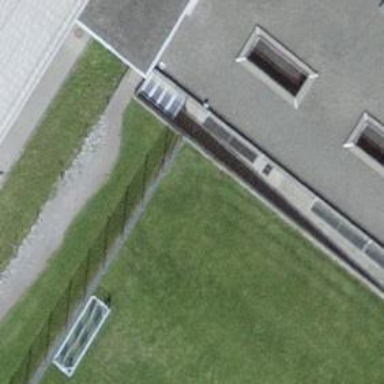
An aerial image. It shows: Fence.